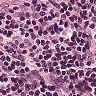
Metastatic tissue present: no